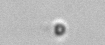
Label: nanoplankton_mix